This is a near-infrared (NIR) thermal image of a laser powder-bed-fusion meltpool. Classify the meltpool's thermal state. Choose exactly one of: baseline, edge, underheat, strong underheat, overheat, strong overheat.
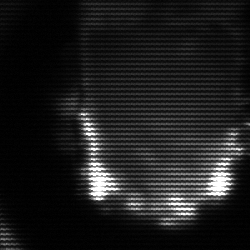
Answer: baseline